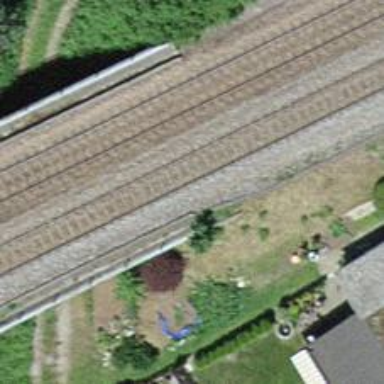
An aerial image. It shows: There is bridge over railway with one track.